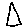
Label: triangle